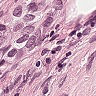
Metastatic tissue present: yes